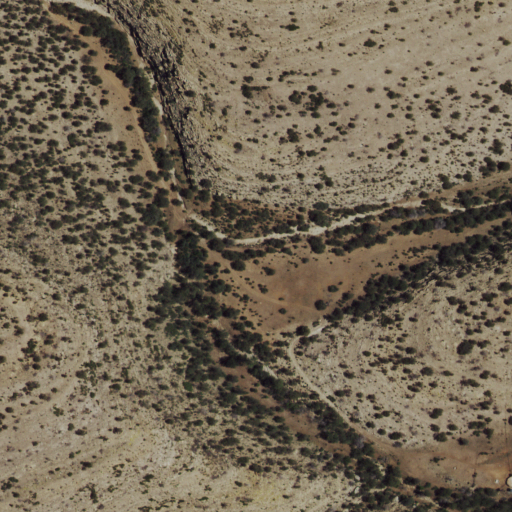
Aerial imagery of valley in New Mexico named Pine Canyon containing shrub and evergreen forest